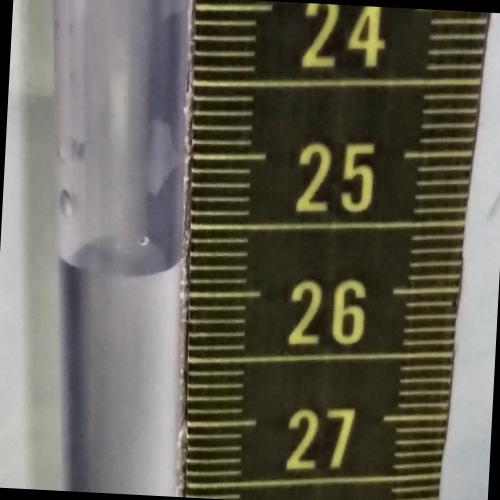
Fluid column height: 25.8 cm